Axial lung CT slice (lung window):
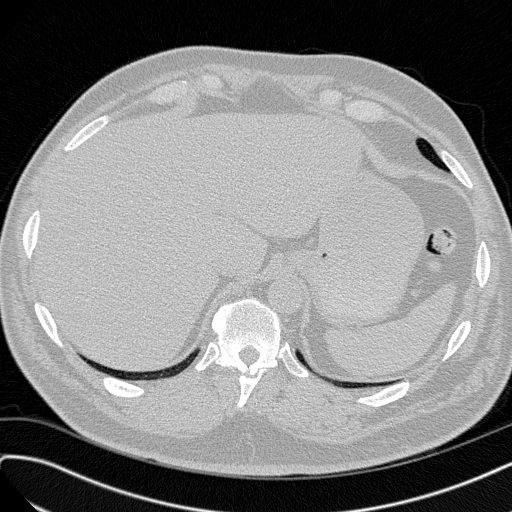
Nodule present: no